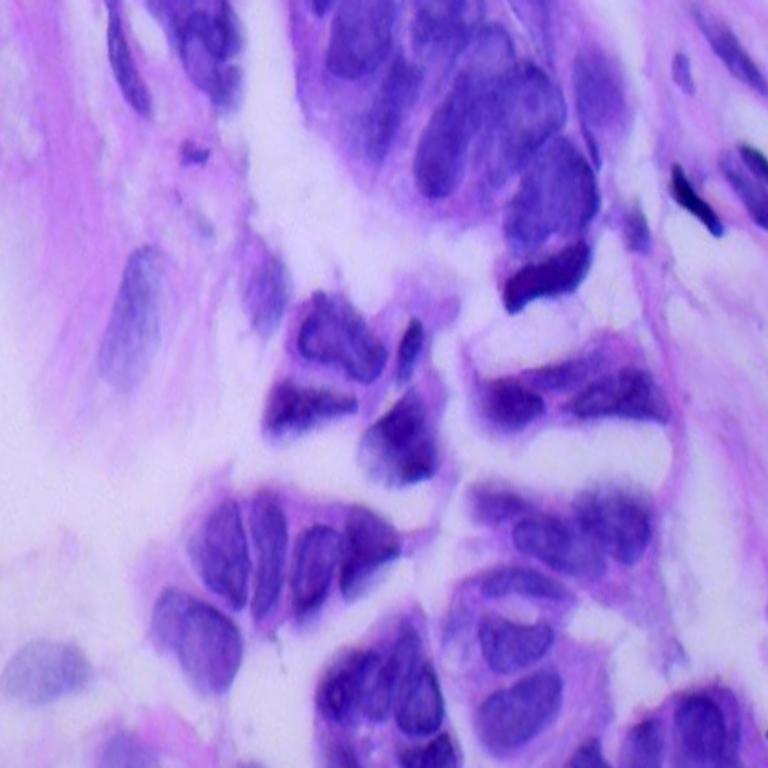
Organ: lung
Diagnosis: adenocarcinomas